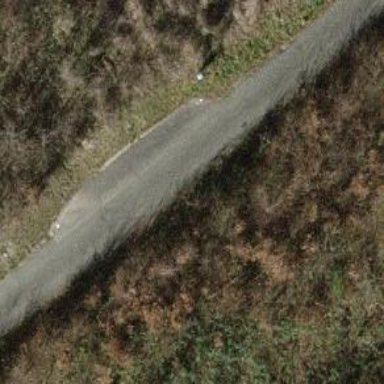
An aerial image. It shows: Passing place on the road.